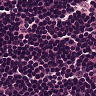
Metastatic tissue present: no